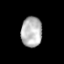
Tissue: prostate
Cell type: T cells
Senescence score: 0.6883
Nuclear area (px): 620
Mean DAPI intensity: 181.434